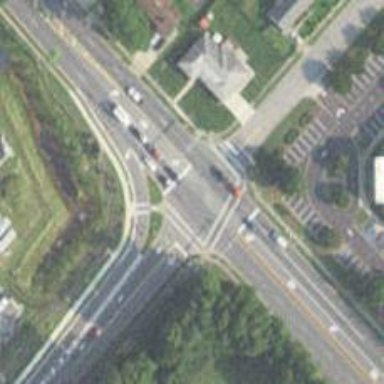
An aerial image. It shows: Secondary link road with asphalt surface.